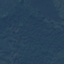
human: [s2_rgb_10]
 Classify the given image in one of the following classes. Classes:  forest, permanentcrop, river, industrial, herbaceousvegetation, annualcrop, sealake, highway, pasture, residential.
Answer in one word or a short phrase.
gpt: Forest